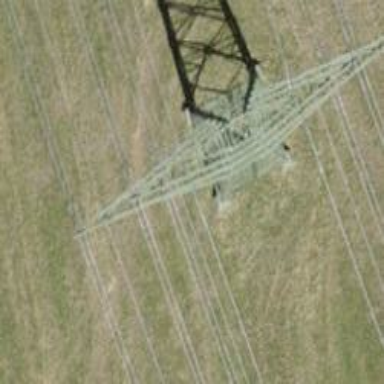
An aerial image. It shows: Towering power structure.